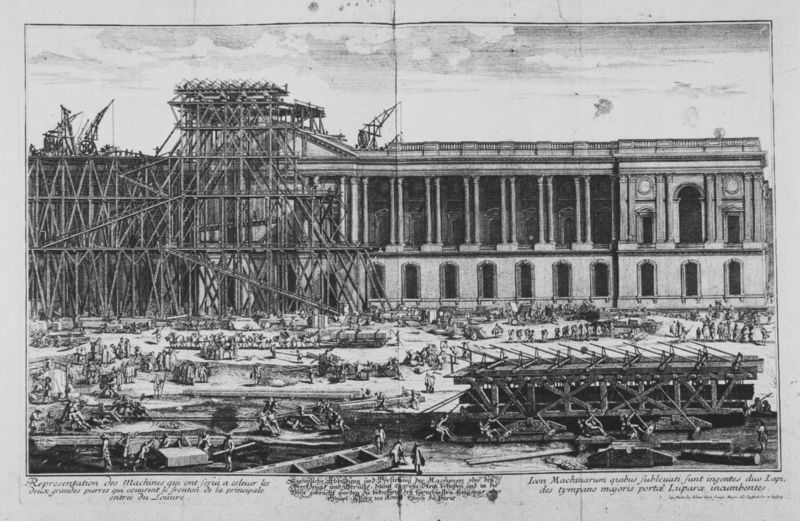
Titel: Bau der Louvrekolonnaden
Künstler: Heinrich Jonas Ostertag
Standort: Berlin
Institution: Deutsches Historisches Museum
Schlagwörter: dunkel, himmel, schatten, wolken, fluss, menschen, fenster, frankreich, grau, hell, holz, paris, schwarz, skizze, säule, säulen, weiss, zeichnung, gebäude, haus, schloss, leute, architektur, rahmen, stein, steine, brüstung, blatt, bühne, arbeit, pferde, schrift, papier, ansicht, bogen, fassade, arbeiten, last, grafik, platz, rand, arbeiter, hafen, rundbogen, balken, halle, bögen, eingang, gerüst, stangen, unterschrift, buch, palast, stockwerk, balustrade, kran, druck, schwarz weiss, druckgrafik, radierung, stich, illustration, text, beschriftung, entwurf, flecken, portal, gesims, handwerker, schreiner, zimmerer, sklave, konstruktion, geschosse, plan, tempel, museum, kupferstich, buchseiten, louvre, bau, knick, sklaven, handschrift, hölzer, beschreibung, bauen, geschoss, klassizistisch, säulengang, bauwerk, aufbau, baustelle, aufriss, etage, profanbau, bauplan, bauarbeiten, latein, sockelzone, bogenfenster, erläuterungen, kollonnade, maschinen, krahn, kräne, bauarbeiter, holzgerüst, sruck, babylon, baumaterial, drunkel, ostfassade, stnagen, graphik#, rbaustelle, :), neibau